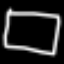
Label: square